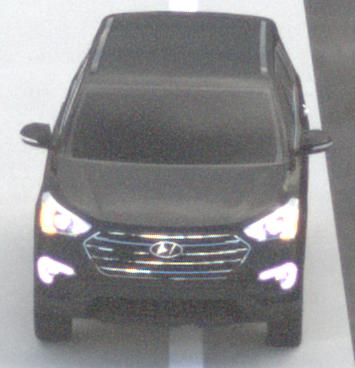
Make: Hyundai
Model: Santa Fe 2.4 GDI
Detailed model: Santa Fe (DM)
Model produced from: 2017/08
Model produced until: 2018/01
Doors: 5
Color: black
Road condition: dry road
Daytime: morning or afternoon
Contrast: low contrast